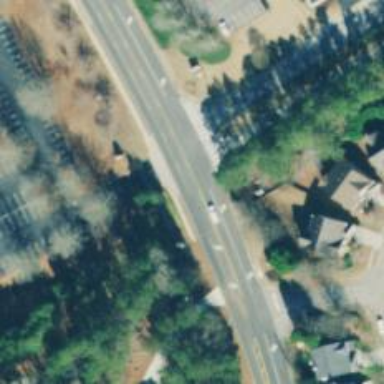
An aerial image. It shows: Tertiary road with asphalt surface and separate sidewalk.